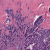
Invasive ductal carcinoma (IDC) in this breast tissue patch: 1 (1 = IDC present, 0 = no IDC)